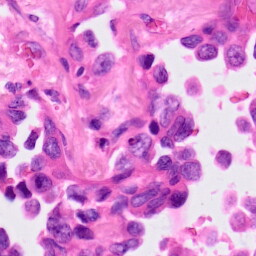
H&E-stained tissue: Lung